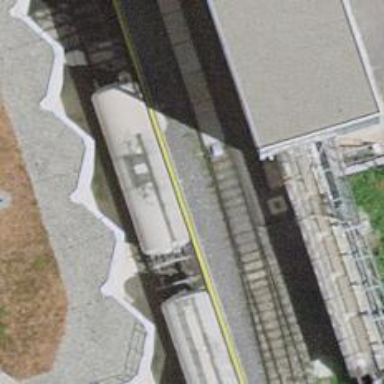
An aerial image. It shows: Rail spur service.